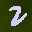
Label: 2